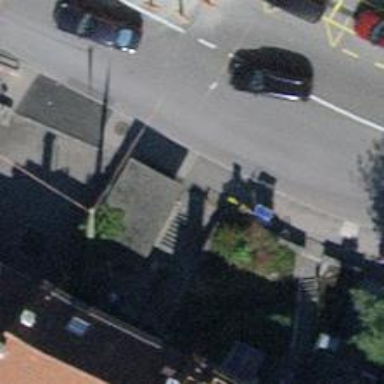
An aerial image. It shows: Post box is visible.